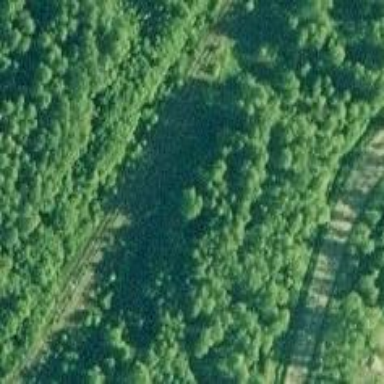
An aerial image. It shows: Disused railway siding.